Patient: sex M, age 71
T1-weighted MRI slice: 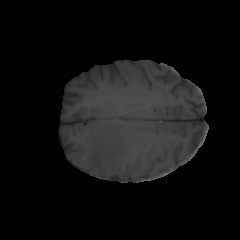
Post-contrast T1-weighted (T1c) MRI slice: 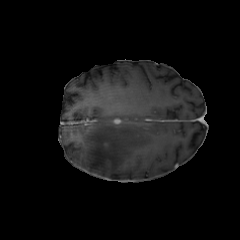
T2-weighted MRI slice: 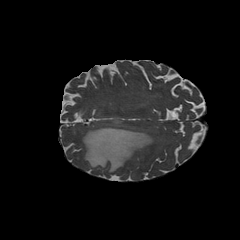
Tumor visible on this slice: yes
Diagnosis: Glioblastoma, IDH-wildtype
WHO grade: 4